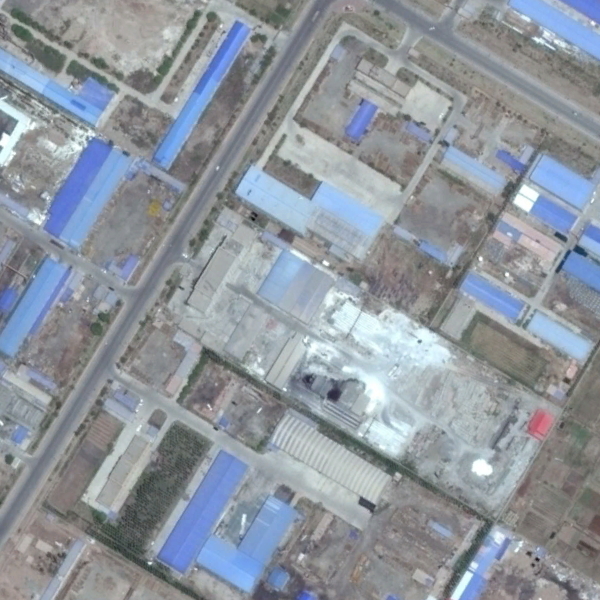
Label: Industrial